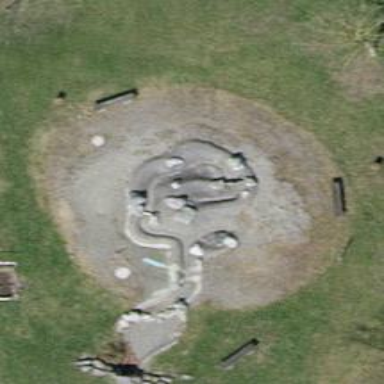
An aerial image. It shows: Beautiful fountain.